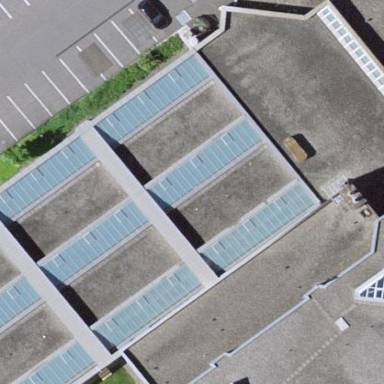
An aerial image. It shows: School building.